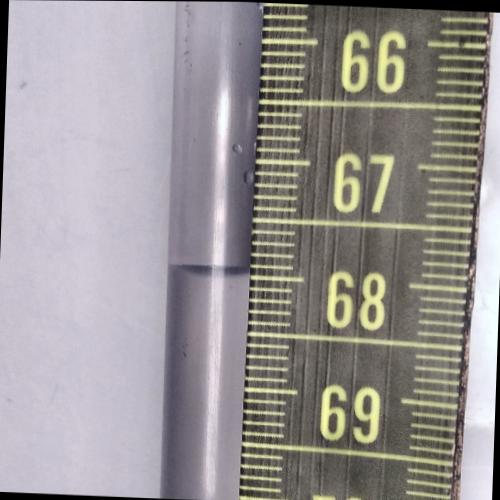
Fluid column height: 68.0 cm